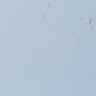
Metastatic tissue present: no